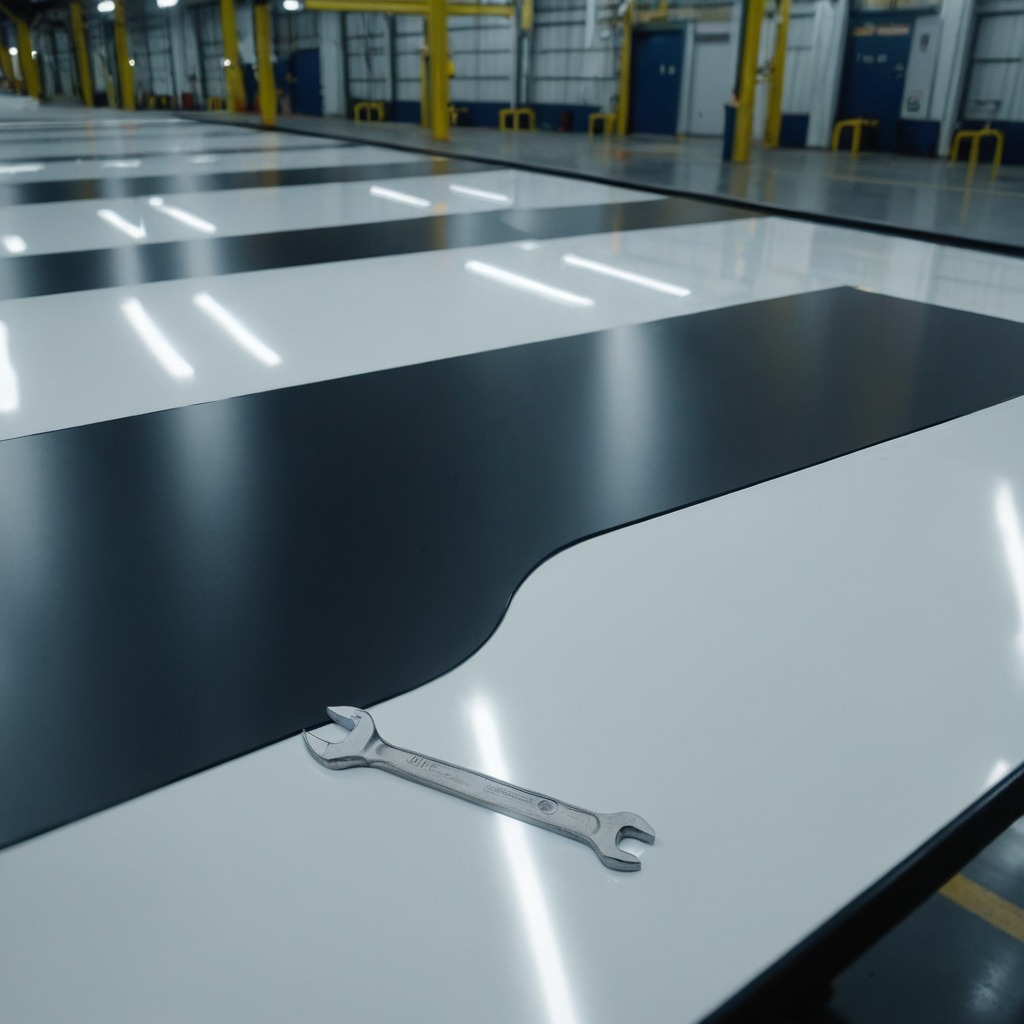
A wrench is lying on a high-gloss table in a ship maintenance bay industrial lighting.